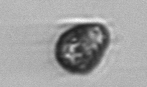
Label: Mesodinium